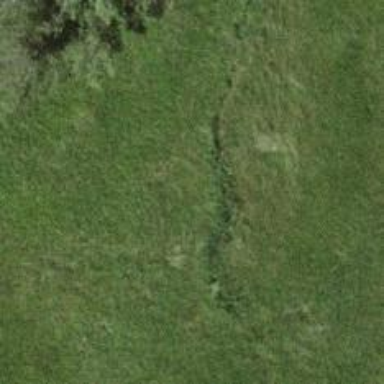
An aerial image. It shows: Ditch in the surroundings.